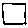
Label: square